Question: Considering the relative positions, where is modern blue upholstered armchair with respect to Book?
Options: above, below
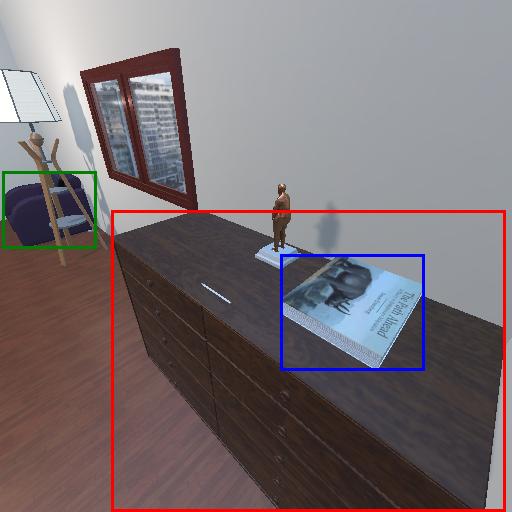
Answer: above